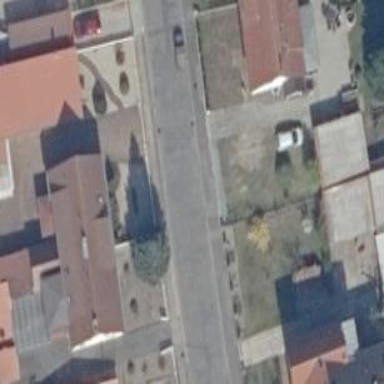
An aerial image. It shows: Residential road with asphalt surface and sidewalks on both sides.